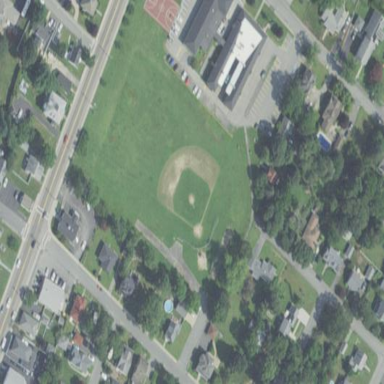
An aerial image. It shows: Baseball pitch for leisure and sports activities.